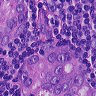
Metastatic tissue present: yes